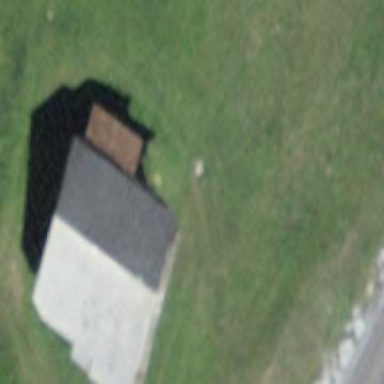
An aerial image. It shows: Barn.